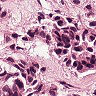
Metastatic tissue present: yes